Interaction volume radius: 5 \u00c5
Interaction volume height: 25 \u00c5
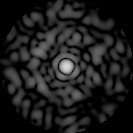
Disorder parameter: 0.8092